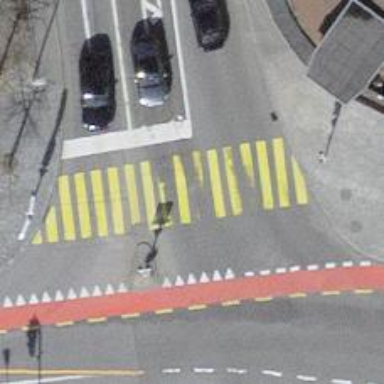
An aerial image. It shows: Crossing with traffic signals.